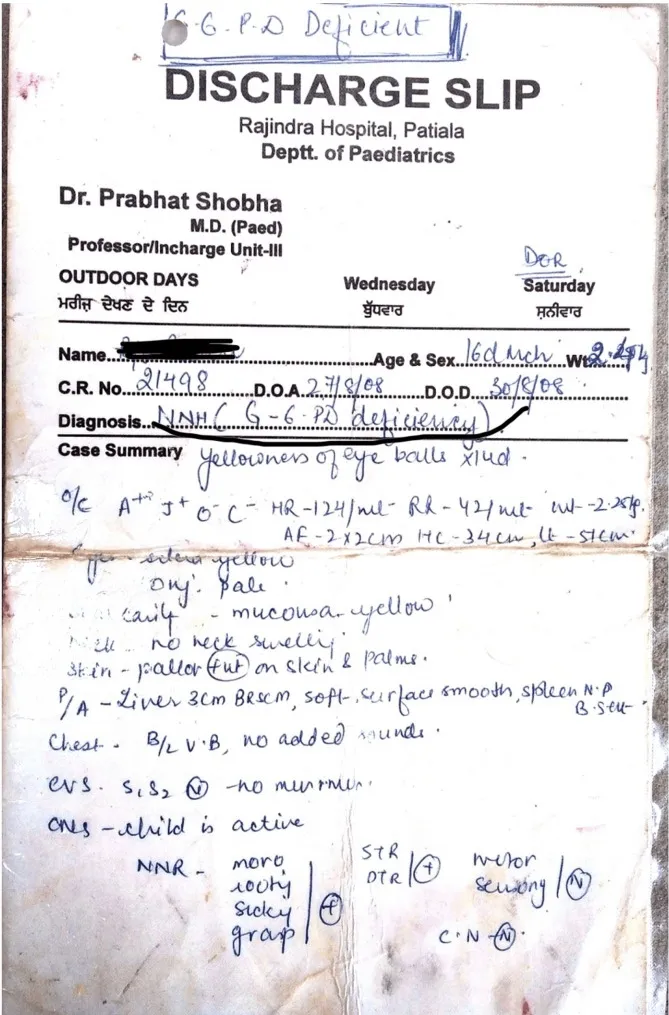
Additional image (evidence of G6PD deficiency).
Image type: chart (chart)